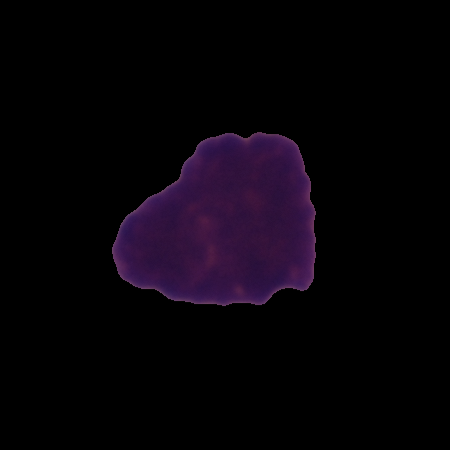
Label: healthy